Question:
Above is an example image generated by using rand() to get random coordinates and add a constant to the pixel value at those coordinates. This is how it looks from a few thousand iterations. I'm using the rand() from stdlib.h in Mac OS X Lion, giving it time(NULL) as the seed.
You can clearly see the vertical lines, as if the ones with an odd x-coordinate have higher values than those with even x-coordinates.
How would I implement a better algorithm, or where can I find one that doesn't have many dependencies? (I would prefer a header-only file).
Here's the code (sorry it took me so long):
'''
void generate(int iterations = 1) {
for (unsigned int x = 0;x < (area * 4);++x) {
map[rand() % area] += 1;
}
number a = min();
number b = max();
for (int i = 0;i < area;++i) {
map[i] -= a;
map[i] /= b;
}
}
'''
Map contains double-floats and is later turned into RGB values.
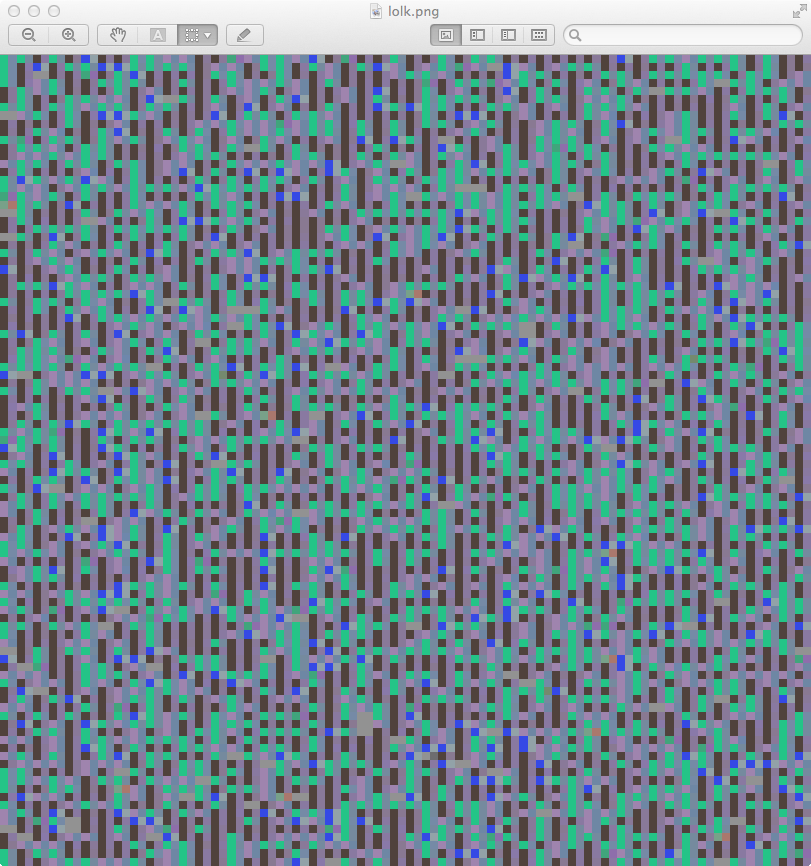
Answer: Have you tried <URL>'.
You could also try <URL>, which is part of Security.framework. This basically just reads from /dev/random.